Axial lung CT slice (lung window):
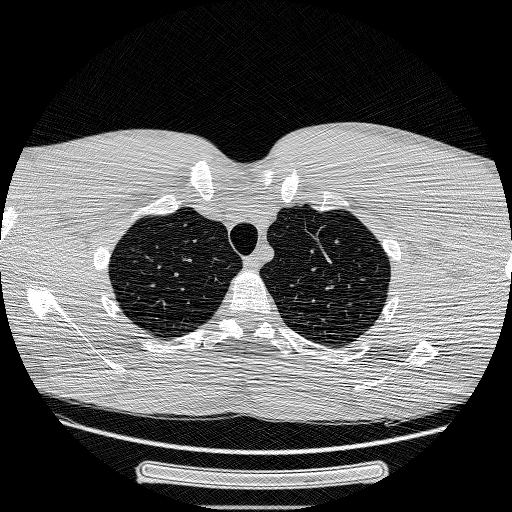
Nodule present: no